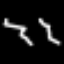
Label: squiggle